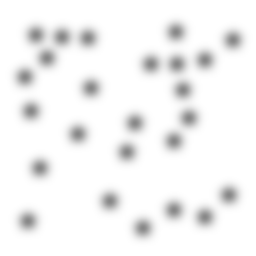
Squares: 0
Triangles: 0
Stars: 25
Total shapes: 25